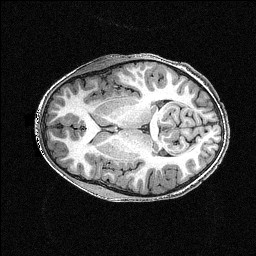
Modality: T1w
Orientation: axial
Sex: male
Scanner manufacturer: siemens
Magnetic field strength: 3 T
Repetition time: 2.3 s
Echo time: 0.00336 s